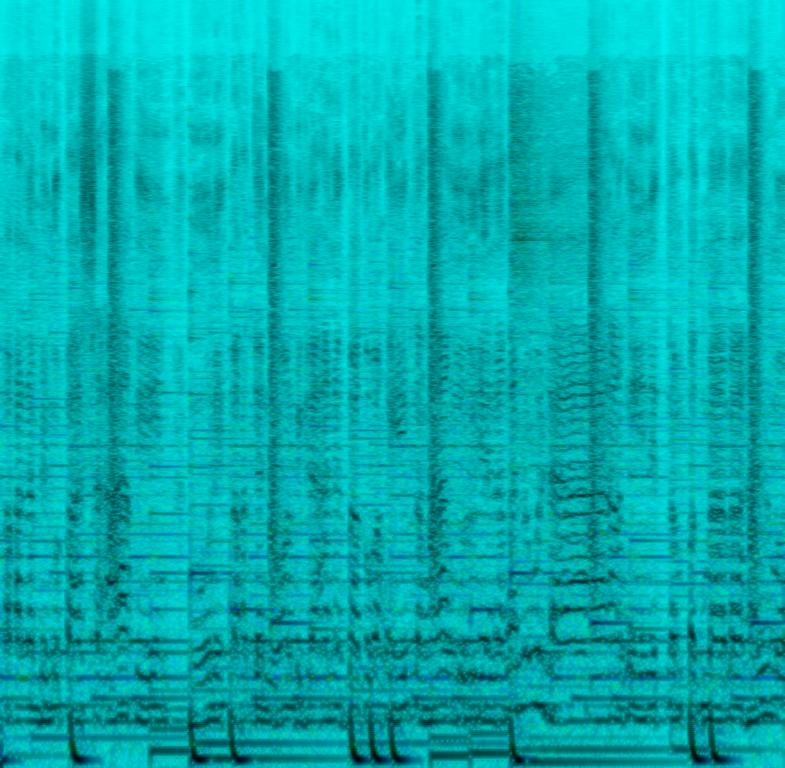
The low quality recording features a hip hop song sung with an addictive flow by flat double male vocals over arpeggiated piano melody, boomy, layered bass and kick hits, soft crash cymbal and claps. It sounds muddy and messy as the mix of the song is bad making the frequencies clash with each other - especially in the low end.